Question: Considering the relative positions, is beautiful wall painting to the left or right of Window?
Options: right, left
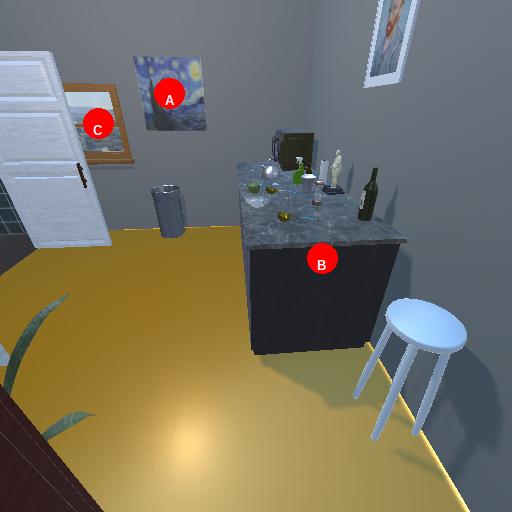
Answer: right